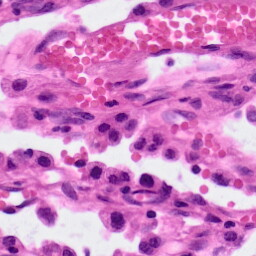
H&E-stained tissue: Lung